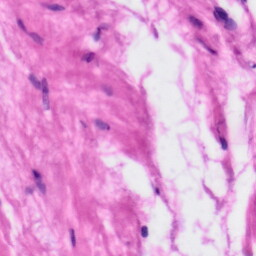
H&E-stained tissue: Tonsil